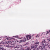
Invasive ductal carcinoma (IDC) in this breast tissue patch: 1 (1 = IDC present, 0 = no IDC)